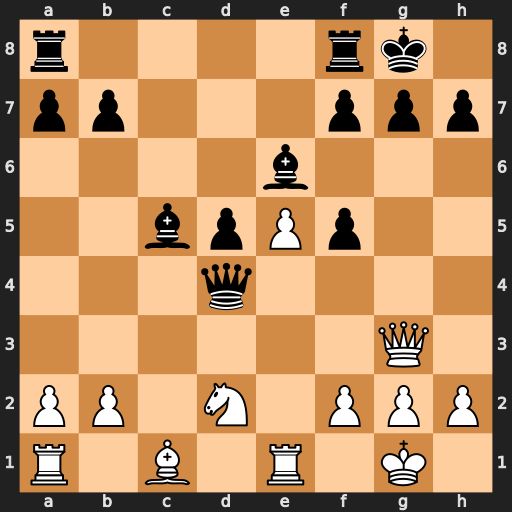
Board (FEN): r4rk1/pp3ppp/4b3/2bpPp2/3q4/6Q1/PP1N1PPP/R1B1R1K1
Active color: w
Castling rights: -
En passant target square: -
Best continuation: Nb3 Qxf2+ Qxf2 Bxf2+ Kxf2